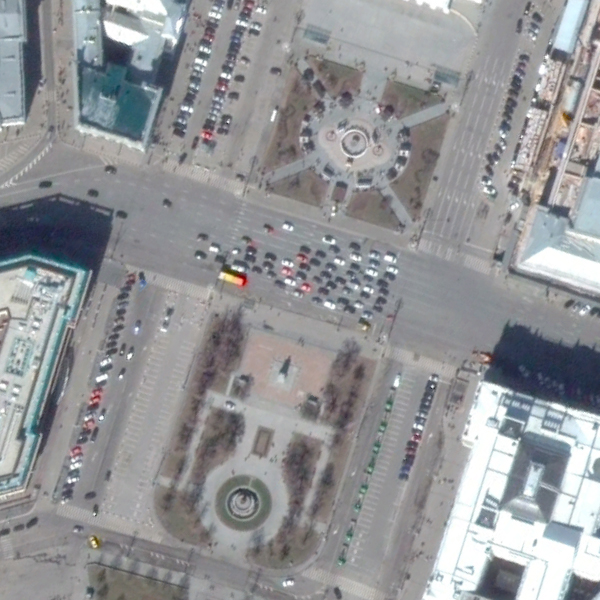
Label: Square